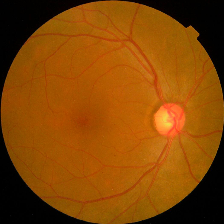
Diabetic retinopathy grade: No DR